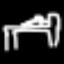
Label: bed